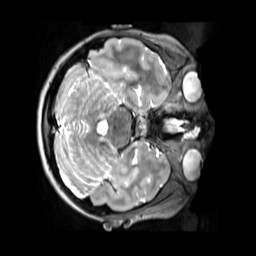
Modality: T2w
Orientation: axial
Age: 9
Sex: male
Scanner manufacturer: siemens
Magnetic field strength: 3 T
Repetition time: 3.2 s
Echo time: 0.408 s